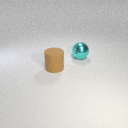
large brown rubber cylinder to the left of large cyan metal sphere